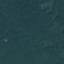
Land use / land cover class: Forest